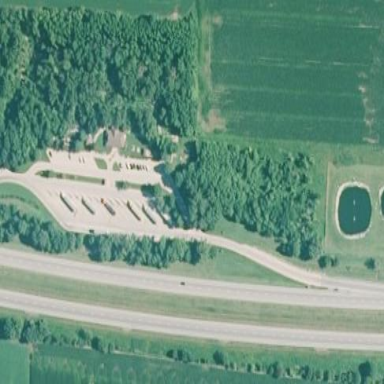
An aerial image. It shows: Rest area along the road.